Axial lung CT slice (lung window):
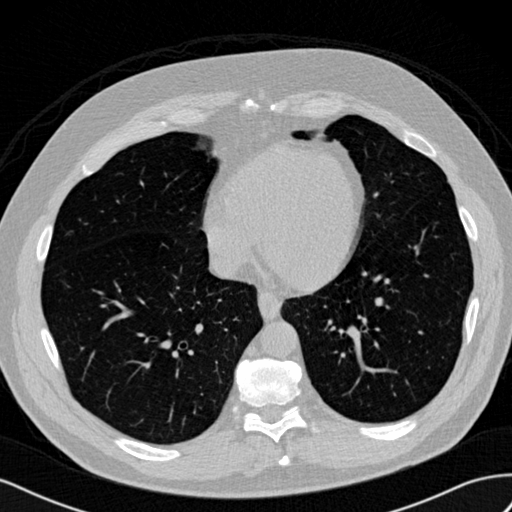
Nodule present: no